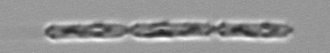
Label: Cerataulina_pelagica